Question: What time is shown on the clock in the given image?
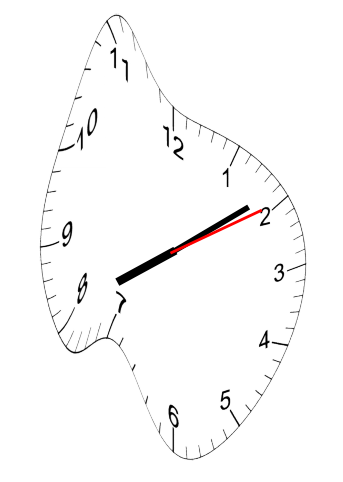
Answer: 08:09:10